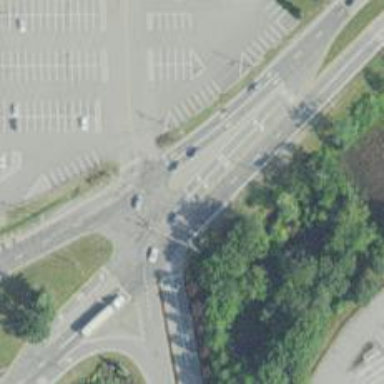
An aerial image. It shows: Secondary link road with asphalt surface.